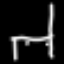
Label: chair